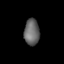
Tissue: lung
Cell type: Epithelial cells
Senescence score: 0.6794
Nuclear area (px): 394
Mean DAPI intensity: 101.962